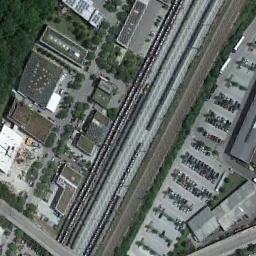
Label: railway